Interaction volume radius: 5 \u00c5
Interaction volume height: 25 \u00c5
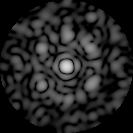
Disorder parameter: 0.6136